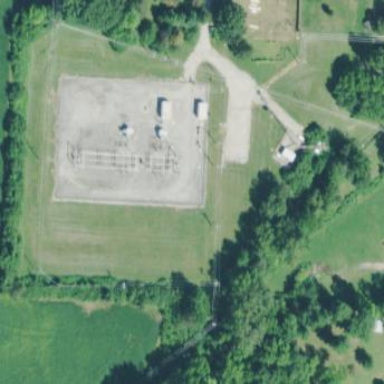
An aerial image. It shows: Power substation.